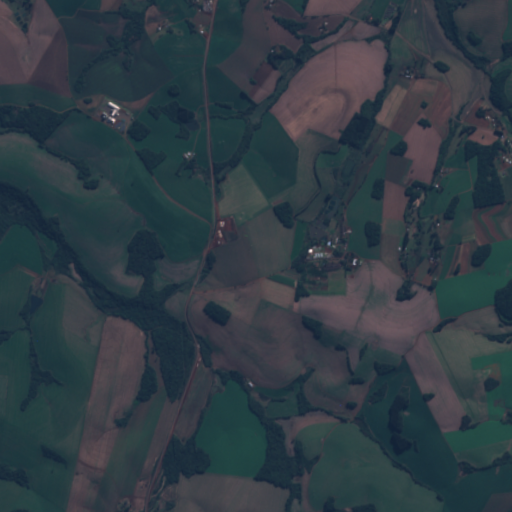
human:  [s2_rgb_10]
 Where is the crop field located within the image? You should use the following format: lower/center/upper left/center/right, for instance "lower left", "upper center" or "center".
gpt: The crop field is located in the upper right of the image.
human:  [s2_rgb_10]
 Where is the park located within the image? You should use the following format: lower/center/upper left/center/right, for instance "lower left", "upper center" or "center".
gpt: The park is located in the center of the image.
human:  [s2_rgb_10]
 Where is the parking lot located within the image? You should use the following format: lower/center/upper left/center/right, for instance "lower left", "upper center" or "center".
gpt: The parking lot is located in the upper right of the image.
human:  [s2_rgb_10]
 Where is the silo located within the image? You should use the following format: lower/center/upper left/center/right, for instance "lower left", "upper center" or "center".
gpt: The silo is located in the upper left of the image.
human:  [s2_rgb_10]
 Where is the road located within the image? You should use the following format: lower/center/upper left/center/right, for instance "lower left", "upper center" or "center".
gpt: There is no road in the image.